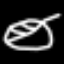
Label: leaf